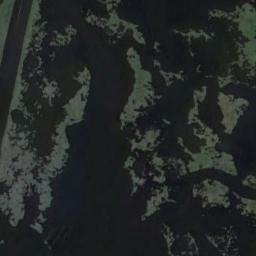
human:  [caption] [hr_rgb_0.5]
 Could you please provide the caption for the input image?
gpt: The wetland consists of green plants and water .

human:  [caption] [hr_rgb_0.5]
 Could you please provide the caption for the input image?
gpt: Many waters of different sizes are surrounded by wetlands .

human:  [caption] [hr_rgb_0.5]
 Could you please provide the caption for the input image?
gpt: The river surface in a wetland is covered with green trivial plants .

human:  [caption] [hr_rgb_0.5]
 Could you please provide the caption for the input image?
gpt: There is a straight path through this wetland .

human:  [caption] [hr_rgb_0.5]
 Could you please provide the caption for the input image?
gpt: There are many water areas on the wetland .